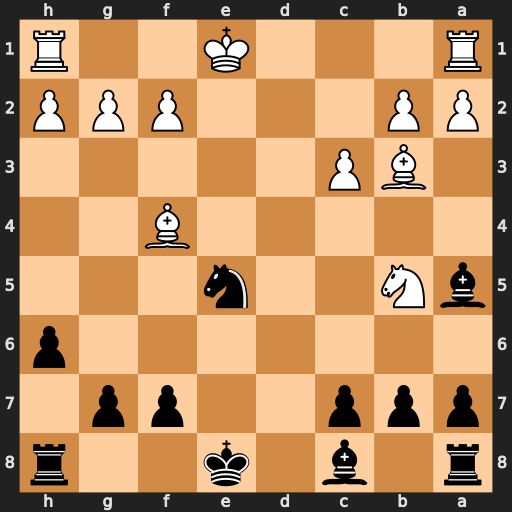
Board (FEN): r1b1k2r/ppp2pp1/7p/bN2n3/5B2/1BP5/PP3PPP/R3K2R
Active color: b
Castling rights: KQkq
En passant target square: -
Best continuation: Nd3+ Kd2 Nxf4